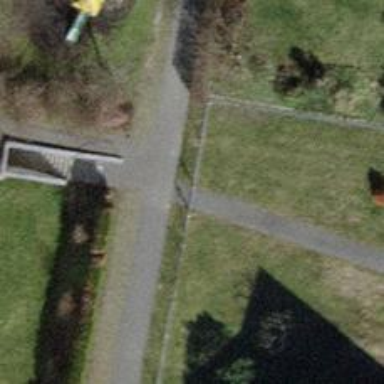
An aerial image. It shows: Gate.